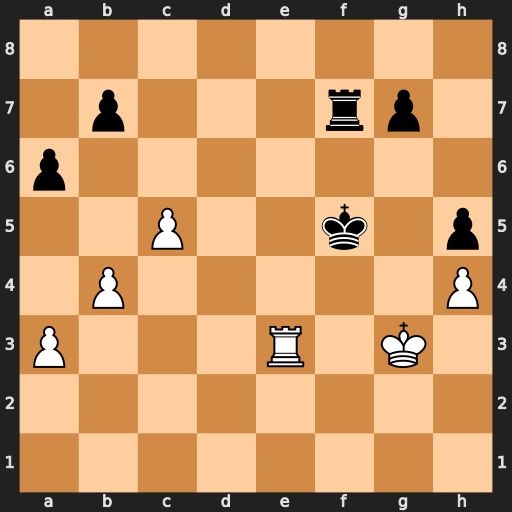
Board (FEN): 8/1p3rp1/p7/2P2k1p/1P5P/P3R1K1/8/8
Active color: w
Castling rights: -
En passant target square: -
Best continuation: Rf3+ Kg6 Rxf7